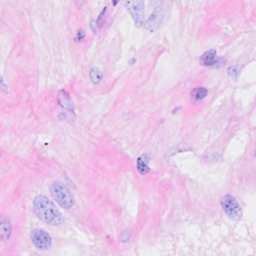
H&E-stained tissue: Breast